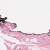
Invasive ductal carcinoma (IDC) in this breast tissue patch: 0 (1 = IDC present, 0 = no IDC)